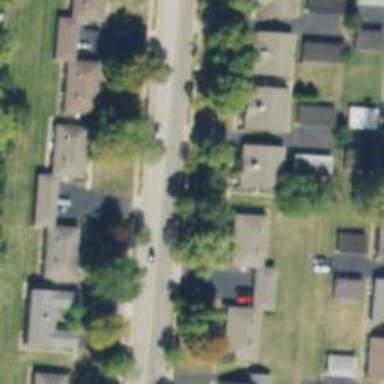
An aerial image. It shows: Residential driveway.